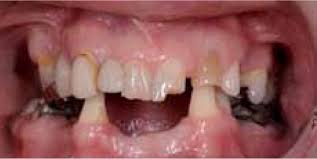
Condition: hypodontia